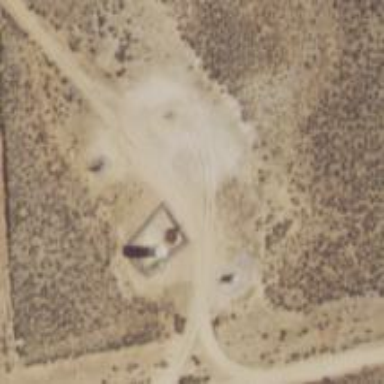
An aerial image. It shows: Storage tank with man-made structure.